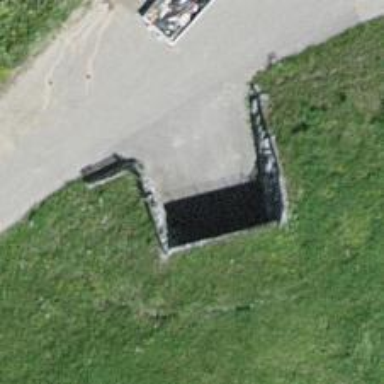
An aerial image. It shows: Retaining wall.